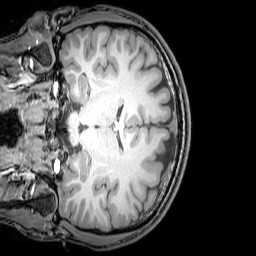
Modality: T1w
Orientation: coronal
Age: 23
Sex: male
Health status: healthy
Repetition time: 0.081 s
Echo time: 0.037 s